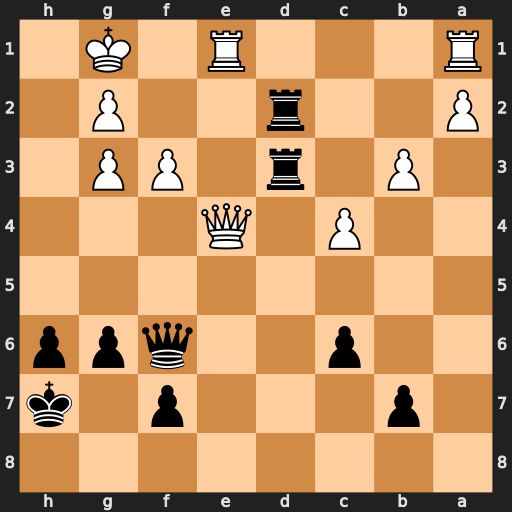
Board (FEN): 8/1p3p1k/2p2qpp/8/2P1Q3/1P1r1PP1/P2r2P1/R3R1K1
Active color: b
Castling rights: -
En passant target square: -
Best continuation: Qb2 Kh1 Rxg2